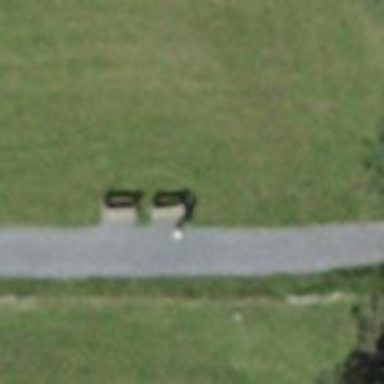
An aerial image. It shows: Brown bench in the vicinity.